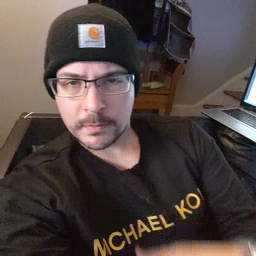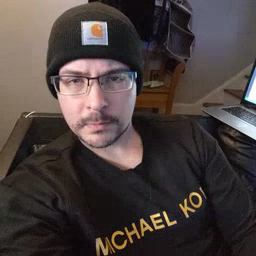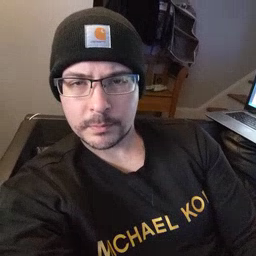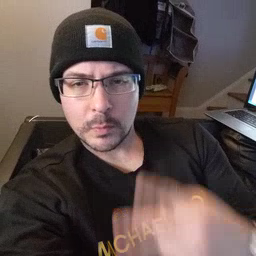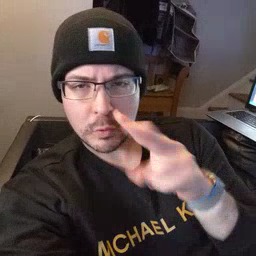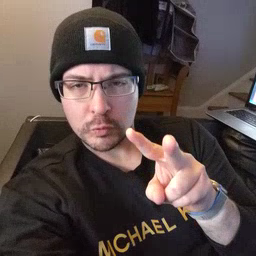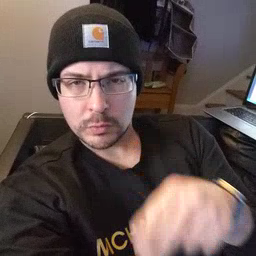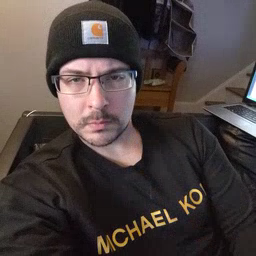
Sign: look